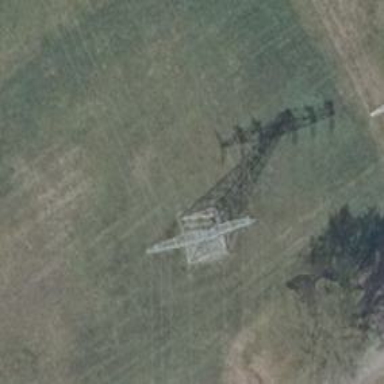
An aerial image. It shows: Towering power structure.